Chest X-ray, PA view. Patient: 60 years old, sex F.
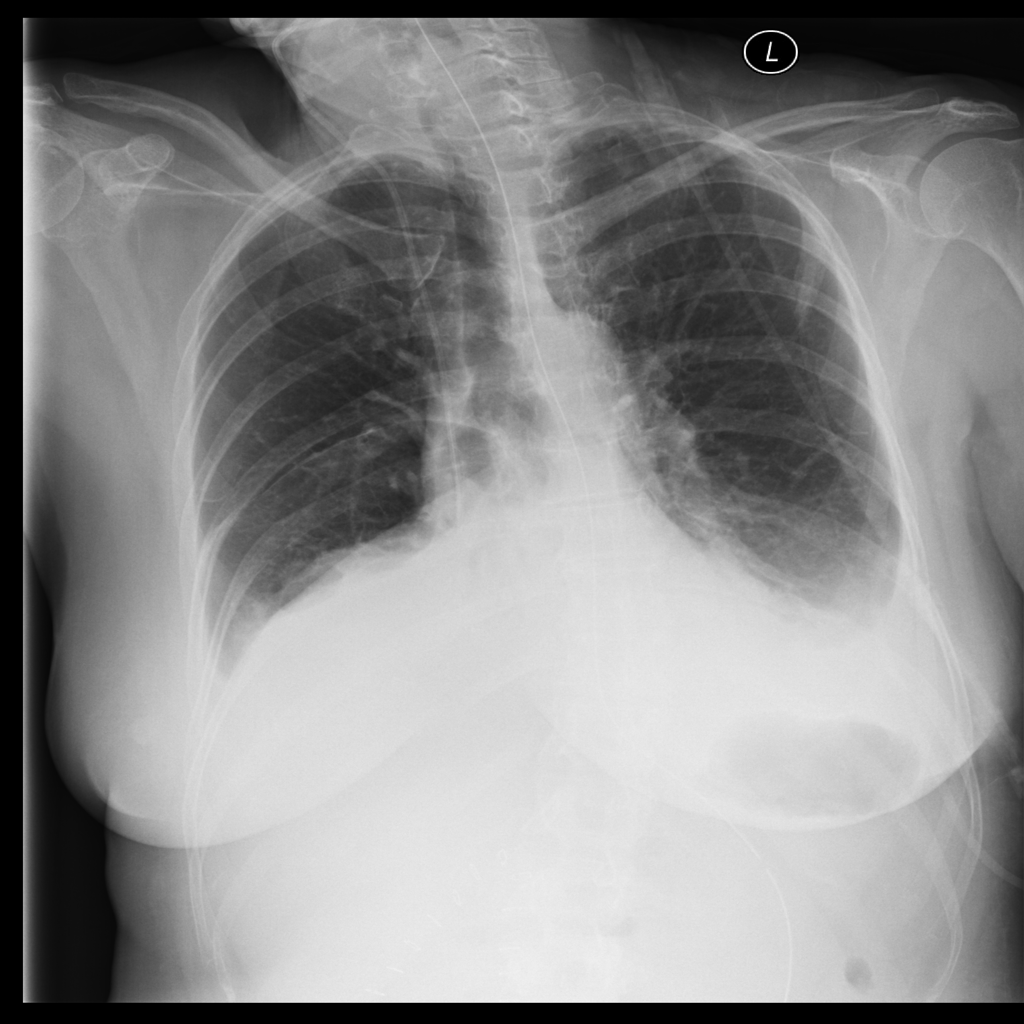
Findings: No Finding